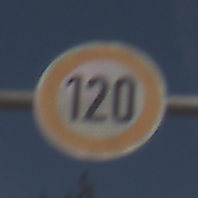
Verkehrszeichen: Geschwindigkeit120
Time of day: Midday
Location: Outdoor (Nature)
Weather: PartlyCloudy
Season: NotSpecified
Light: Natural